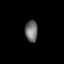
Tissue: prostate
Cell type: Fibroblasts
Senescence score: 0.7124
Nuclear area (px): 259
Mean DAPI intensity: 115.452